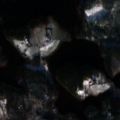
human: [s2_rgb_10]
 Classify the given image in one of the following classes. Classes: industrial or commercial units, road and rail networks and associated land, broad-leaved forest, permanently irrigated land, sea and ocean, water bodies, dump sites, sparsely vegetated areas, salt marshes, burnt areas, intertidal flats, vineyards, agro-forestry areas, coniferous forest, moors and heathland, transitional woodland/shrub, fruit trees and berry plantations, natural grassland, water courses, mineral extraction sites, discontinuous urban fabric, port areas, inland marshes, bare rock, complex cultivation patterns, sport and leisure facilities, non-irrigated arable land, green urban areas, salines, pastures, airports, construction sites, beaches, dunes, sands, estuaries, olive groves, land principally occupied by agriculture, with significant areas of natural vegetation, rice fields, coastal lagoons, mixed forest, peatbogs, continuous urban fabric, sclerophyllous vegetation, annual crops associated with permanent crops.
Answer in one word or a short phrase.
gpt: broad-leaved forest, coniferous forest, mixed forest, transitional woodland/shrub, water bodies